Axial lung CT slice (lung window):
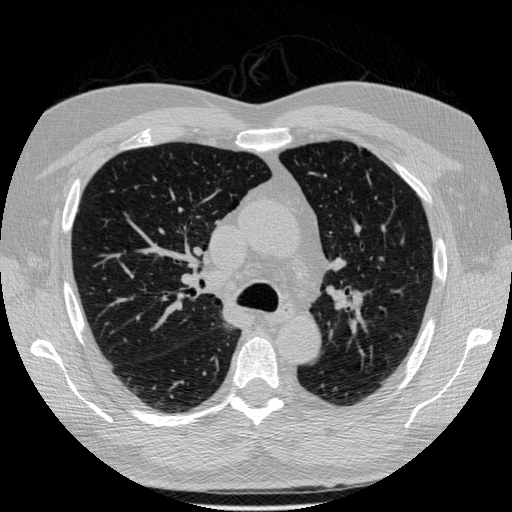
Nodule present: no